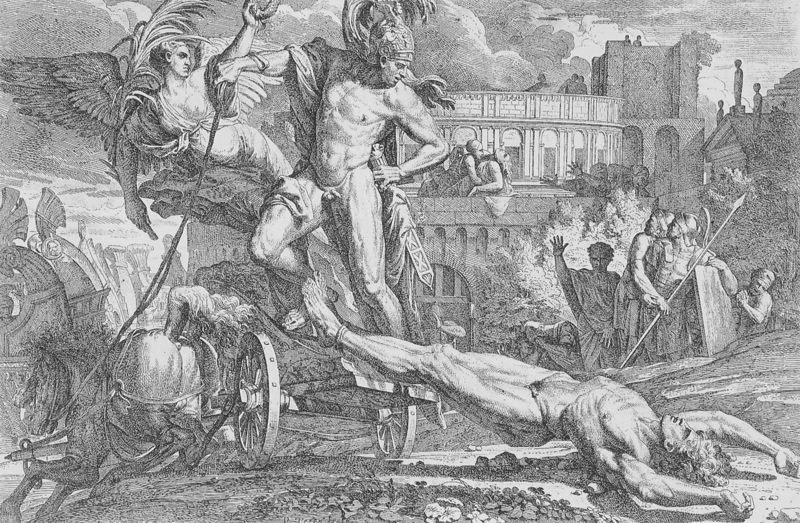
Titel: Achill schleift Hektors Leiche um die Mauern Troyas
Künstler: Pietro Testa
Institution: Hamburg, Kunsthalle, Kupferstichkabinett
Schlagwörter: akt, flügel, mann, nackter, wolken, stadt, fenster, grau, männer, schwarz, zeichnung, gebäude, haus, architektur, federn, boden, schleifen, pferd, engel, bogen, zuschauer, schleppen, mauer, kutsche, rad, wagen, krieg, lanze, muskeln, liegend, scheide, ruine, antike, burg, rippen, druck, schwarz-weiß, stich, strafe, peitsche, helm, rom, griechisch, ferse, helden, römisch, besiegt, hektor, heldensage, schändung, heemskerk